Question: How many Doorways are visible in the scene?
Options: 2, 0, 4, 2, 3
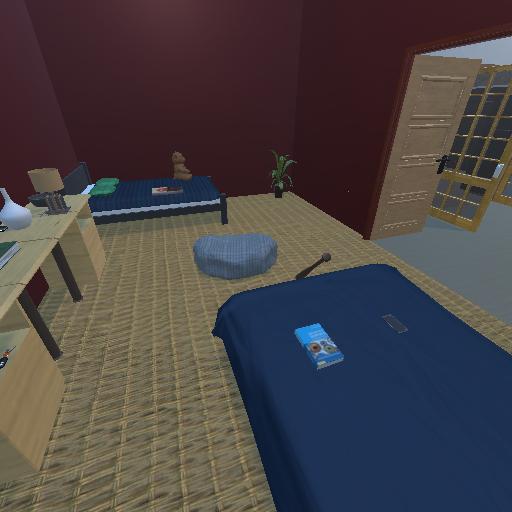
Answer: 2